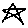
Label: star